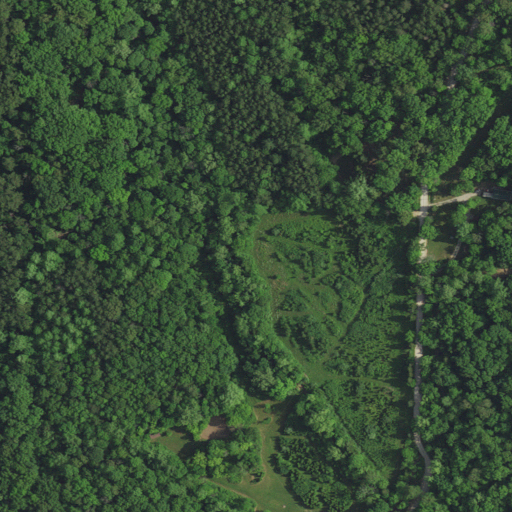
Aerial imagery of valley in Indiana named Rockhouse Hollow containing deciduous forest, mixed forest, open development, and evergreen forest